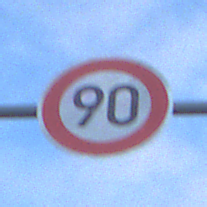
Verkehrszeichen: Geschwindigkeit90
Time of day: SunriseSunset
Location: Outdoor (Suburban)
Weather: PartlyCloudy
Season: NotSpecified
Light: Natural